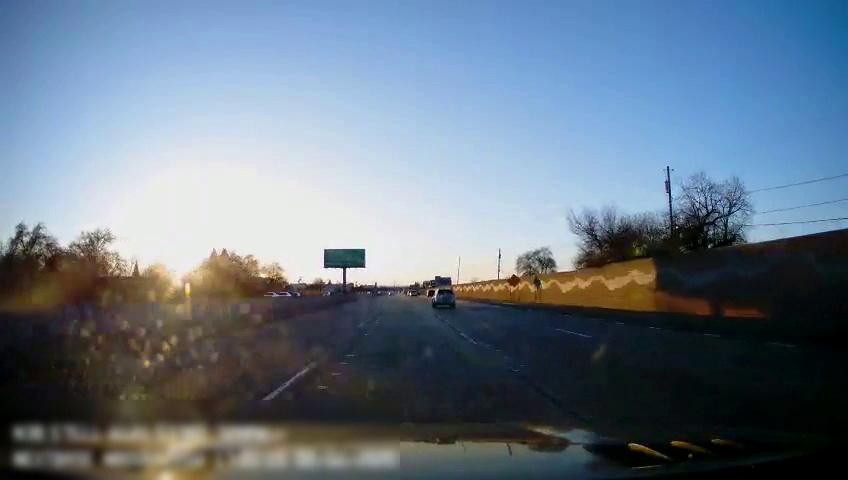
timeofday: Day
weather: Sunny
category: Drivable Space
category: Vehicles | SUV
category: Vehicles | Car
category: Vehicles | Car
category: Lanes | Current Lane
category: Lanes | Alternate Lane
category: Lanes | Alternate Lane
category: Lanes | Alternate Lane
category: Traffic | Signs